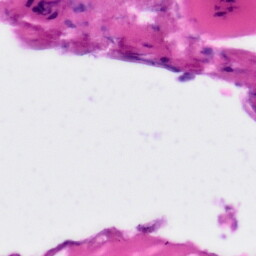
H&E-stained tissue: Tonsil